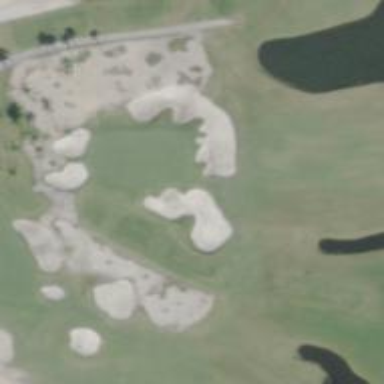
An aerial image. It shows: Golf hole.